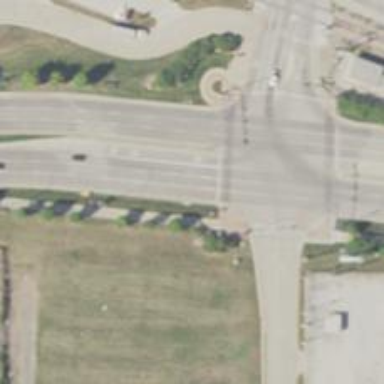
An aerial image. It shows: Asphalt cycleway with marked crossing.